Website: home-depot
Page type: delivery-shipping
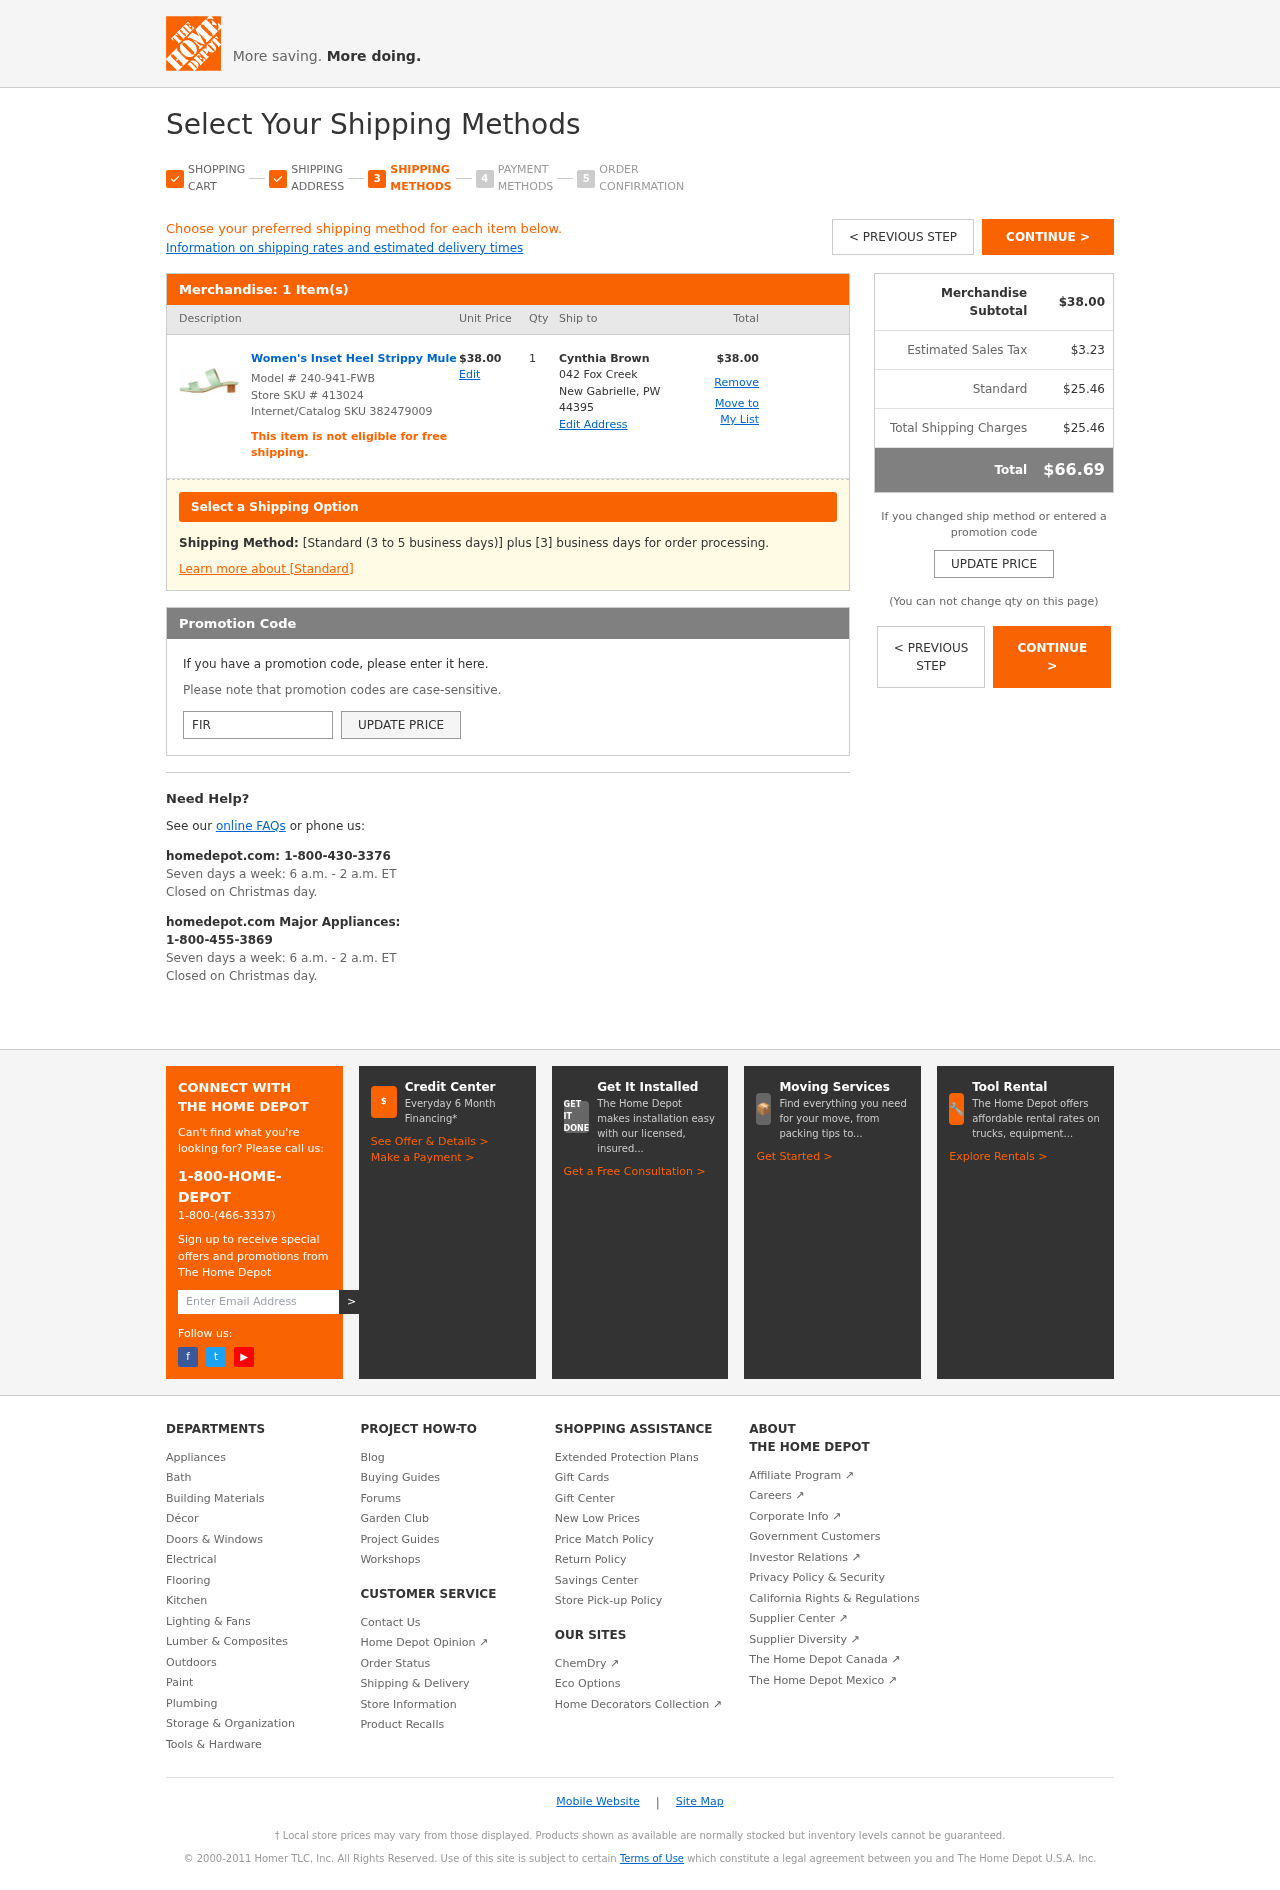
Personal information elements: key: PII_CITY_STATE_ZIP
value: New Gabrielle, PW 44395
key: PII_FULLNAME
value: Cynthia Brown
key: PII_PROMO_CODE
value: FIRST89
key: PII_STREET
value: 042 Fox Creek
Product elements: key: PRODUCT1_NAME
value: Women's Inset Heel Strippy Mule
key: PRODUCT1_PRICE
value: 38
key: PRODUCT1_QUANTITY
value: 1
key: PRODUCT_MODEL_NUMBER
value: Model # 240-941-FWB
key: PRODUCT1_LINE_TOTAL
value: $38.00
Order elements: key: ORDER_NUM_ITEMS
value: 1 Item(s)
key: ORDER_SUBTOTAL
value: $38.00
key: ORDER_TAX
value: $3.23
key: ORDER_SHIPPING_COST
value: $25.46
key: ORDER_SHIPPING_TOTAL
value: $25.46
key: ORDER_TOTAL
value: $66.69
Other elements: key: STORE_SKU
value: Store SKU # 413024
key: INTERNET_SKU
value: Internet/Catalog SKU 382479009